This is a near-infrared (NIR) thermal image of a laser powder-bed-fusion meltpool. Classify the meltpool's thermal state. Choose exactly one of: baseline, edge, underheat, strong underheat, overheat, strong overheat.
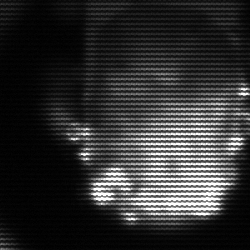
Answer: baseline